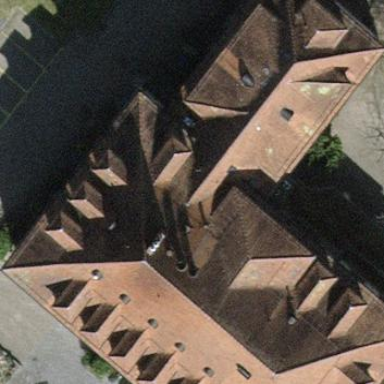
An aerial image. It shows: School building.